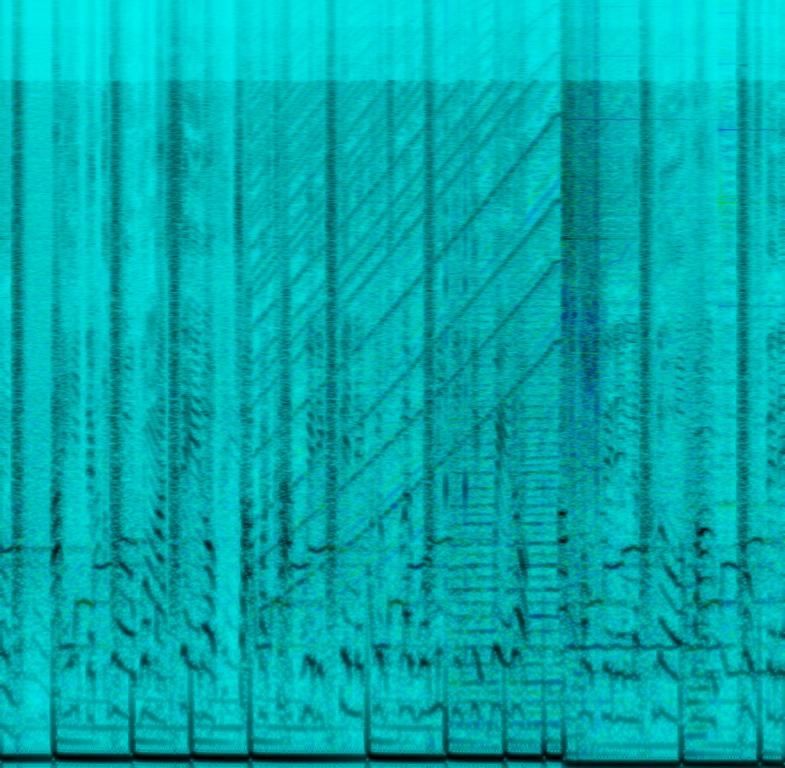
A male vocalist sings this passionate rap. The tempo is medium with keyboard harmony, slick drumming, funky bass lines , sound of chimes and synthesiser arrangements. The song is emotional, passionate, emphatic, persuasive, youthful, impactful and rhythmic chanting. The song is a contemporary Hip-Hop/RAo.